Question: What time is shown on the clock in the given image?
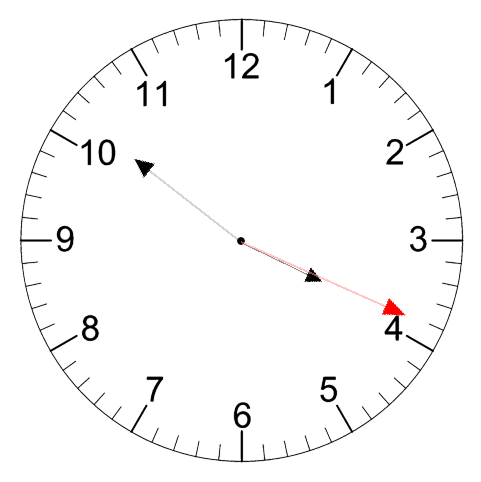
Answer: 03:51:19